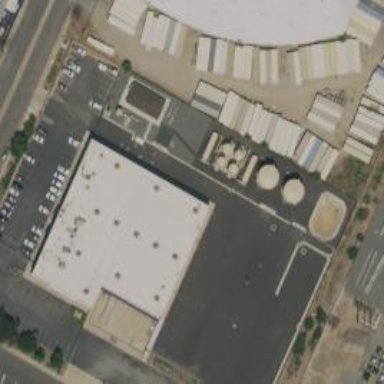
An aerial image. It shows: Warehouse building.